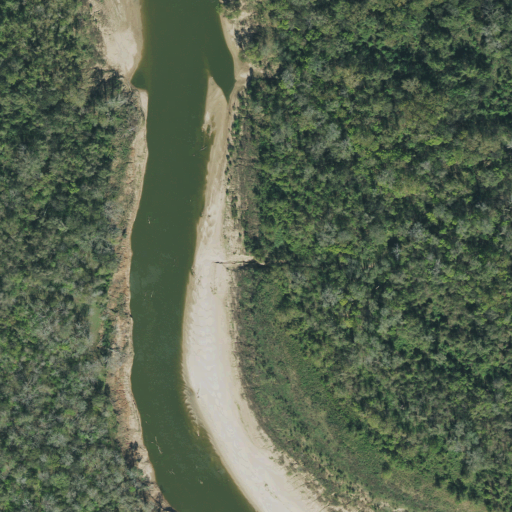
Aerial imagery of valley in Texas named Steep Gully containing woody wetlands, deciduous forest, open water, mixed forest, barren land, pasture, and evergreen forest